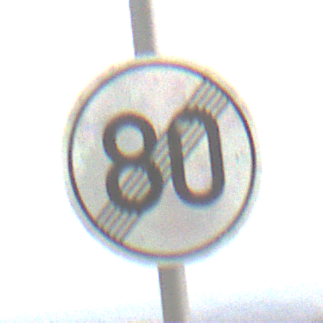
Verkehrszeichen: EndeGeschwindigkeit80
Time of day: MorningAfternoon
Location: Outdoor (Suburban)
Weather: Overcast
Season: NotSpecified
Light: Natural